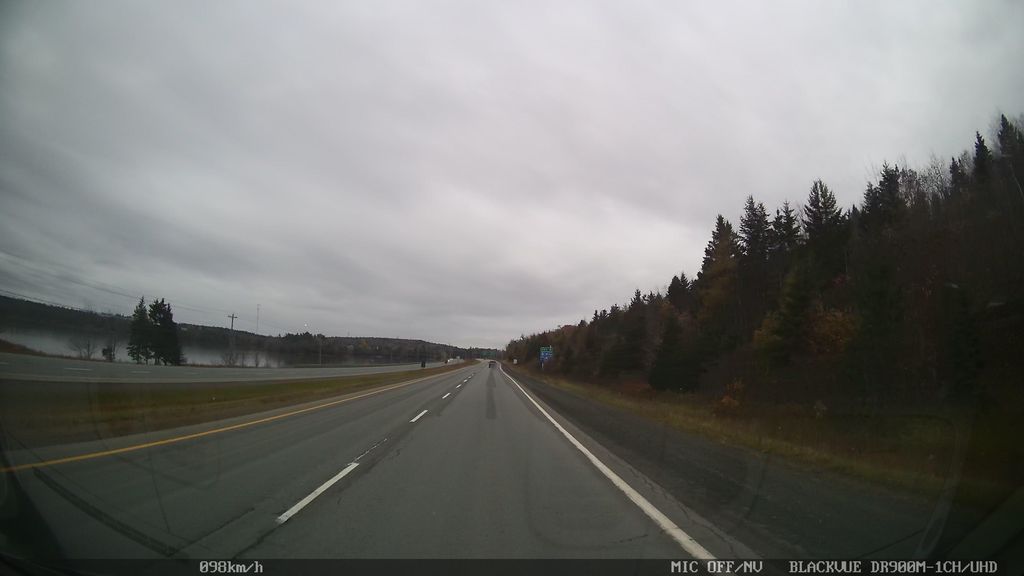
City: halifax